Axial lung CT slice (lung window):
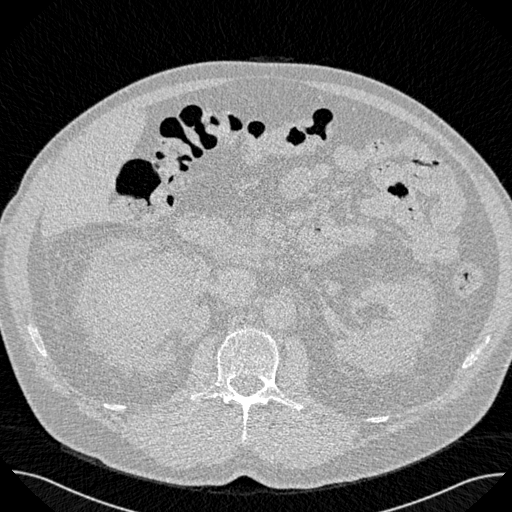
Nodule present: no